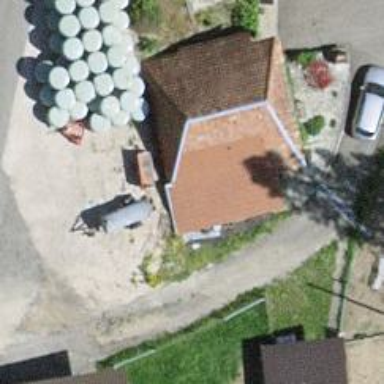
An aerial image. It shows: Barn.